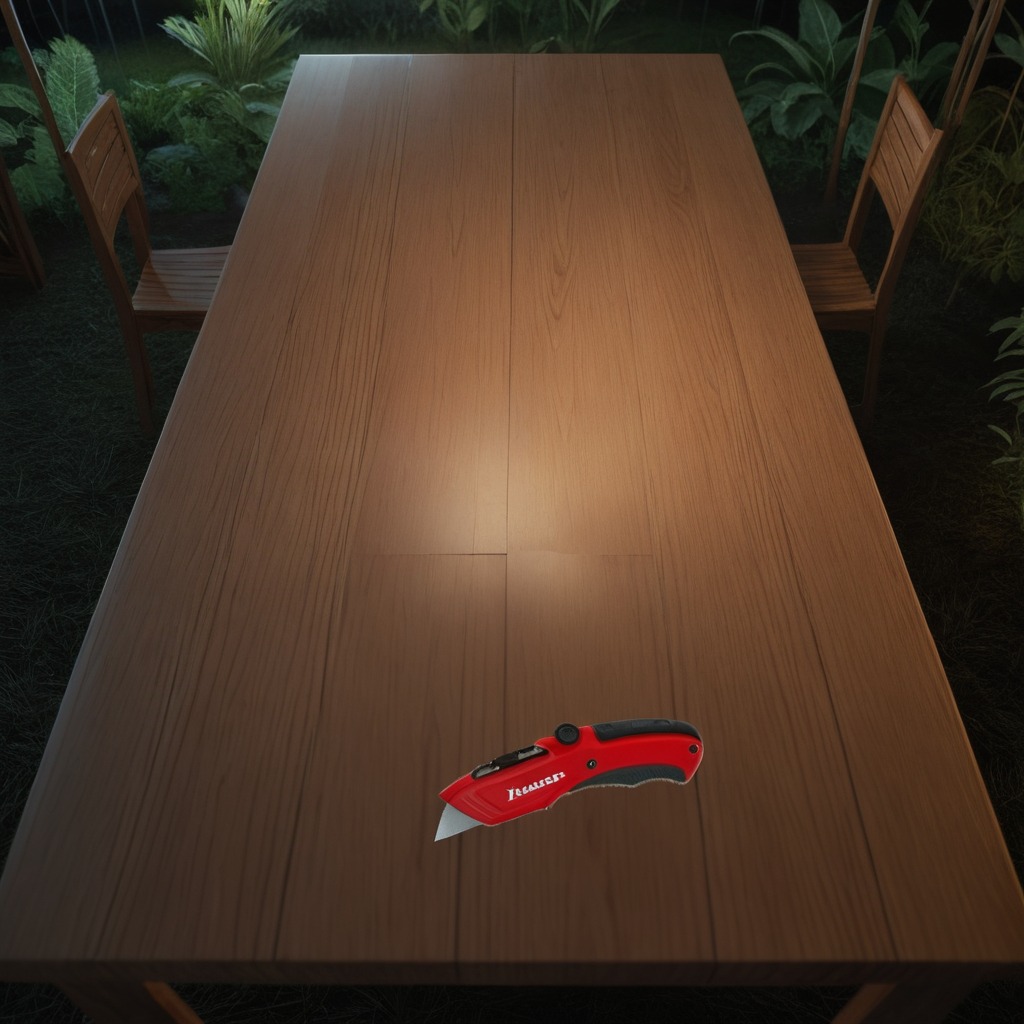
A utility knife lying on a wooden table inside a jungle field workshop tent at night